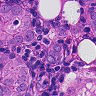
Metastatic tissue present: yes